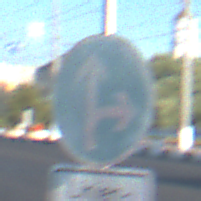
Verkehrszeichen: VorgeschriebeneFahrtrichtungGeradeausOderRechts
Zusatzzeichen unten: BesondereFahrzeugeUndTransportgueter2
Umgebung: Outdoor, Urban
Tageszeit: MorningAfternoon
Wetter: Clear
Licht: Natural
Jahreszeit: NotSpecified
Kontrast: HighContrast